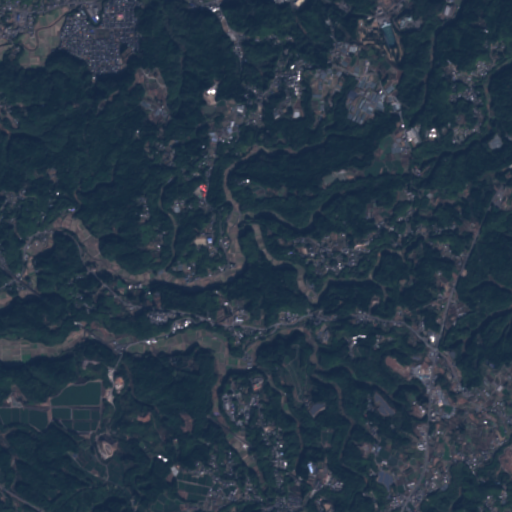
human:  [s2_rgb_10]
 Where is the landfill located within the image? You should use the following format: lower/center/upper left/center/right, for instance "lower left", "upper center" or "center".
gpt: The landfill is located in the lower right of the image.
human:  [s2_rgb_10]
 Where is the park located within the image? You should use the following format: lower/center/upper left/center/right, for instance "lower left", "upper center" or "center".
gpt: There is no park in the image.